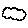
Label: cloud